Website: home-depot
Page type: customer-info-address
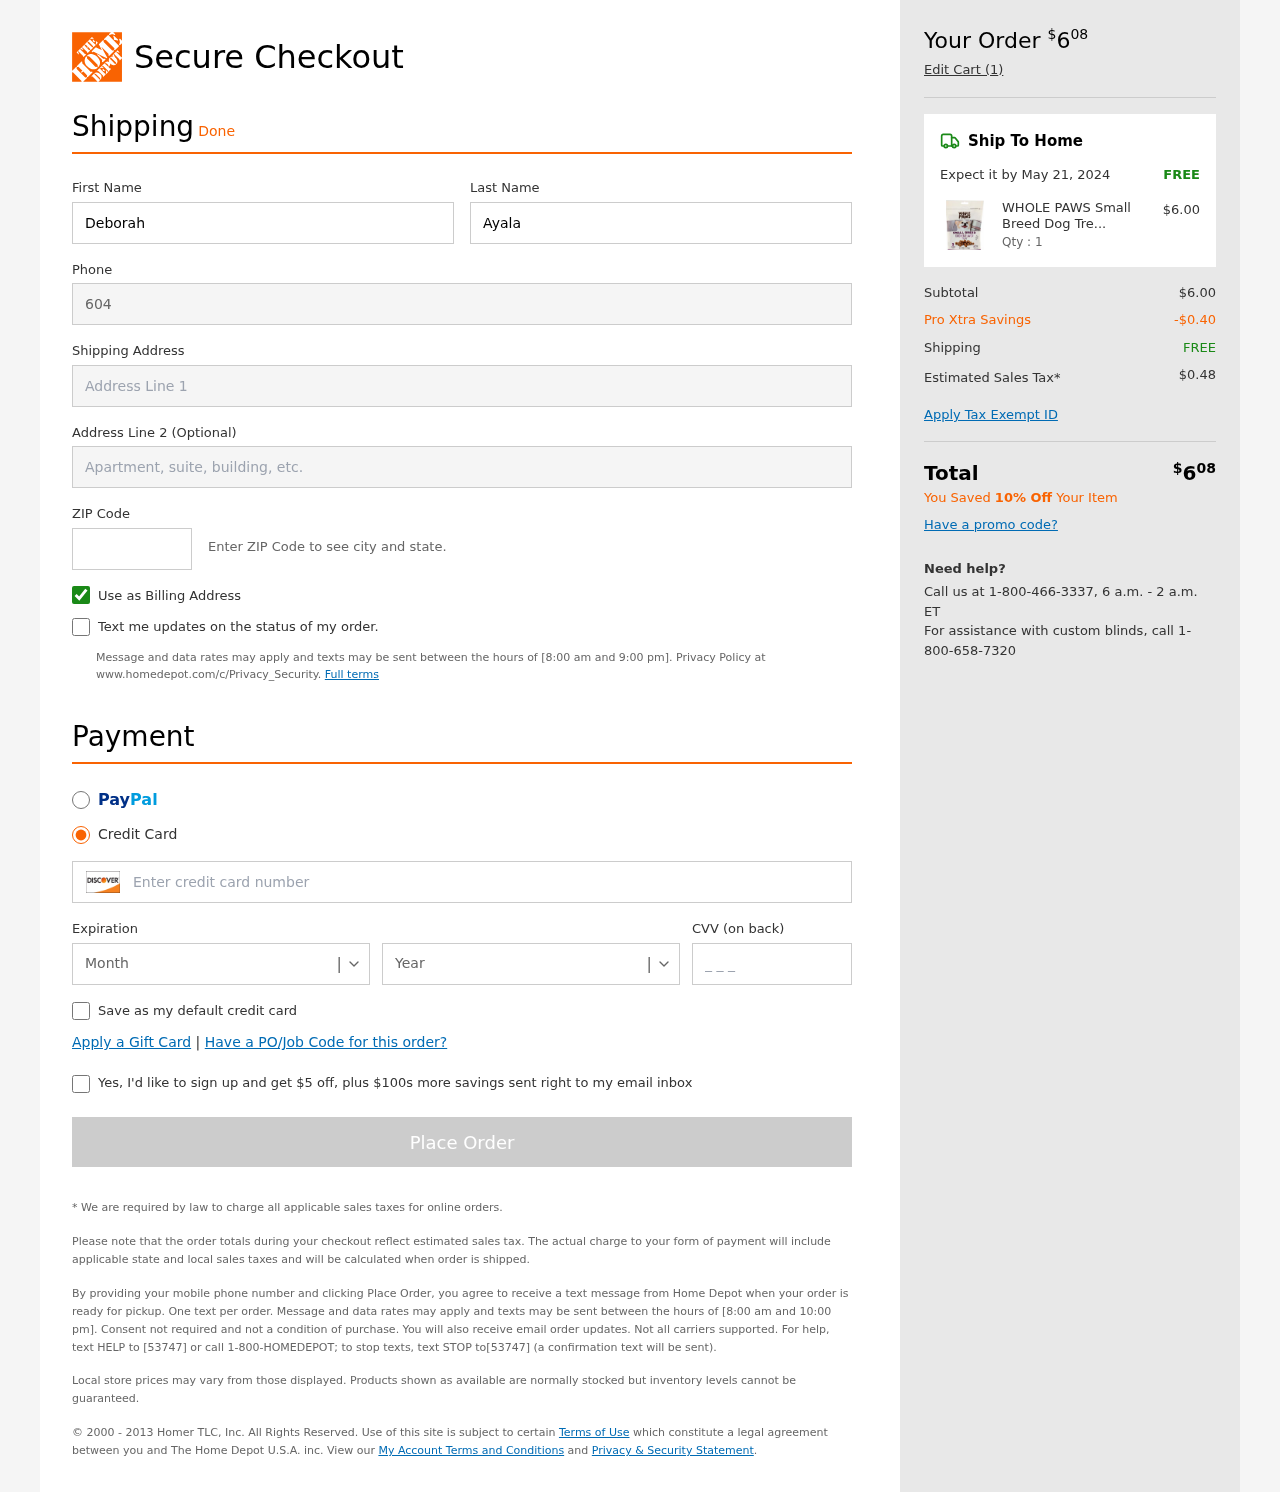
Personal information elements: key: PII_CARD_CVV
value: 209
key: PII_CARD_EXPIRY_MONTH
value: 02
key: PII_CARD_EXPIRY_YEAR
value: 26
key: PII_CARD_NUMBER
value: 6011 6749 5779 9998
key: PII_FIRSTNAME
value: Deborah
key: PII_LASTNAME
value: Ayala
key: PII_PHONE
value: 6043097571
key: PII_POSTCODE
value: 27043
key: PII_STREET
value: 47713 Alexandra Highway
Product elements: key: PRODUCT1_NAME
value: WHOLE PAWS Small Breed Dog Treat, 6 OZ
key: PRODUCT1_PRICE
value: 6
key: PRODUCT1_QUANTITY
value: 1
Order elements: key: ORDER_TOTAL
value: $608
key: ORDER_NUM_ITEMS
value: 1
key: ORDER_DELIVERY_DATE
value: May 21, 2024
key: ORDER_SHIPPING_COST
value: FREE
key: ORDER_SUBTOTAL
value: $6.00
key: ORDER_DISCOUNT
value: -$0.40
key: ORDER_SHIPPING_COST2
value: FREE
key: ORDER_TAX
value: $0.48
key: ORDER_TOTAL2
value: $608
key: ORDER_SAVINGS_MESSAGE
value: You Saved 10% Off Your Item